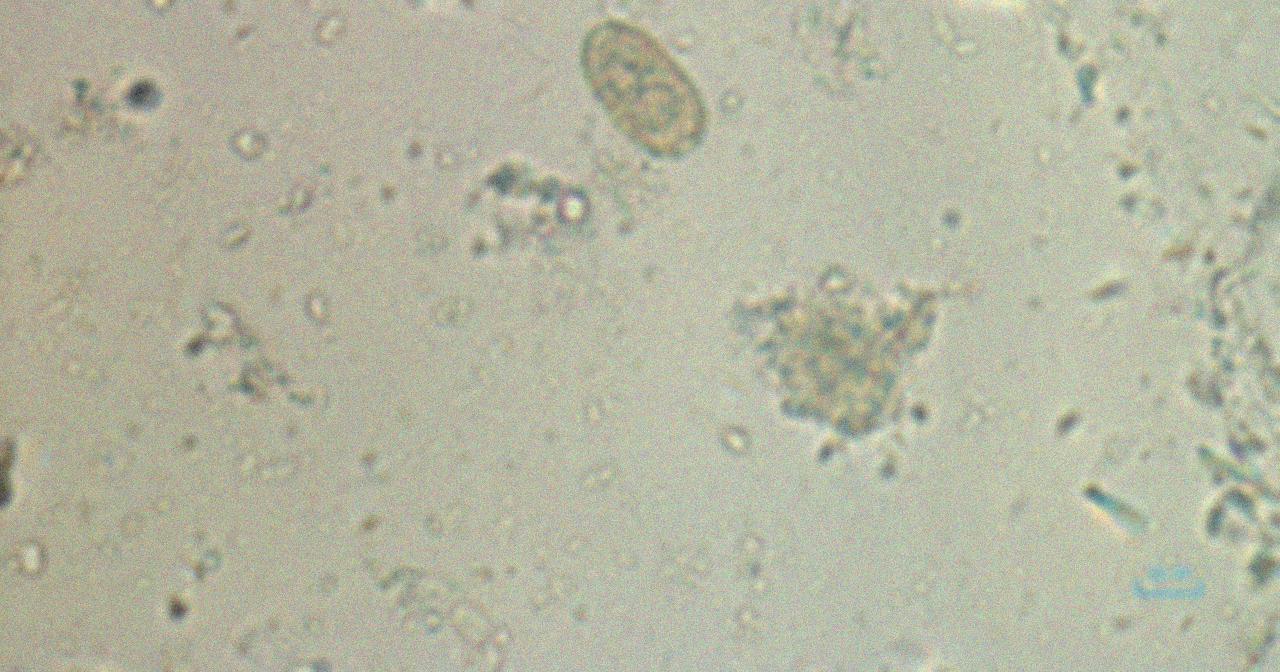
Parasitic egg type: Capillaria philippinensis